An envelope spectrum derived from a bearing vibration measurement is shown; the reference markers locate BPFO, BPFI, BSF and FTF for this bearing geometry and shaft speed. Diagnose the bearing from this image, choosing from: normal, inner_race, outer_race, ball.
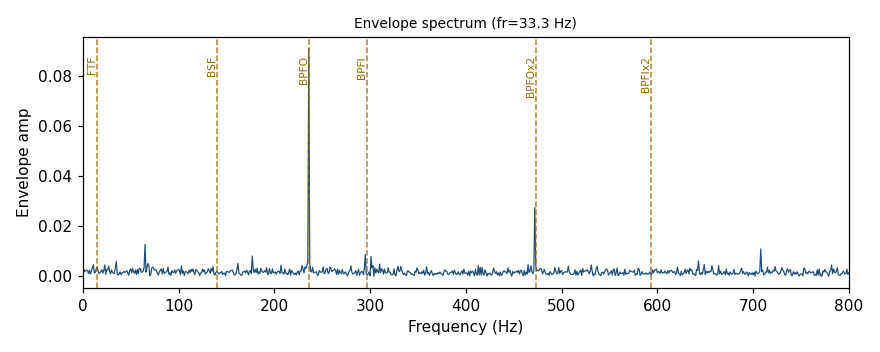
Answer: outer_race